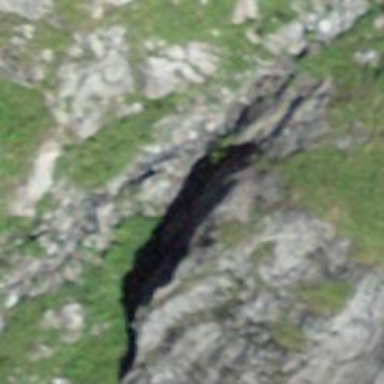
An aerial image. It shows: Natural cliff.